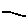
Label: line